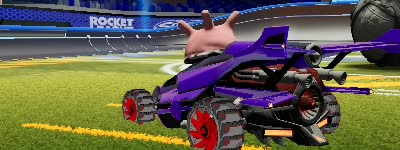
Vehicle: aftershock